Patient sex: M
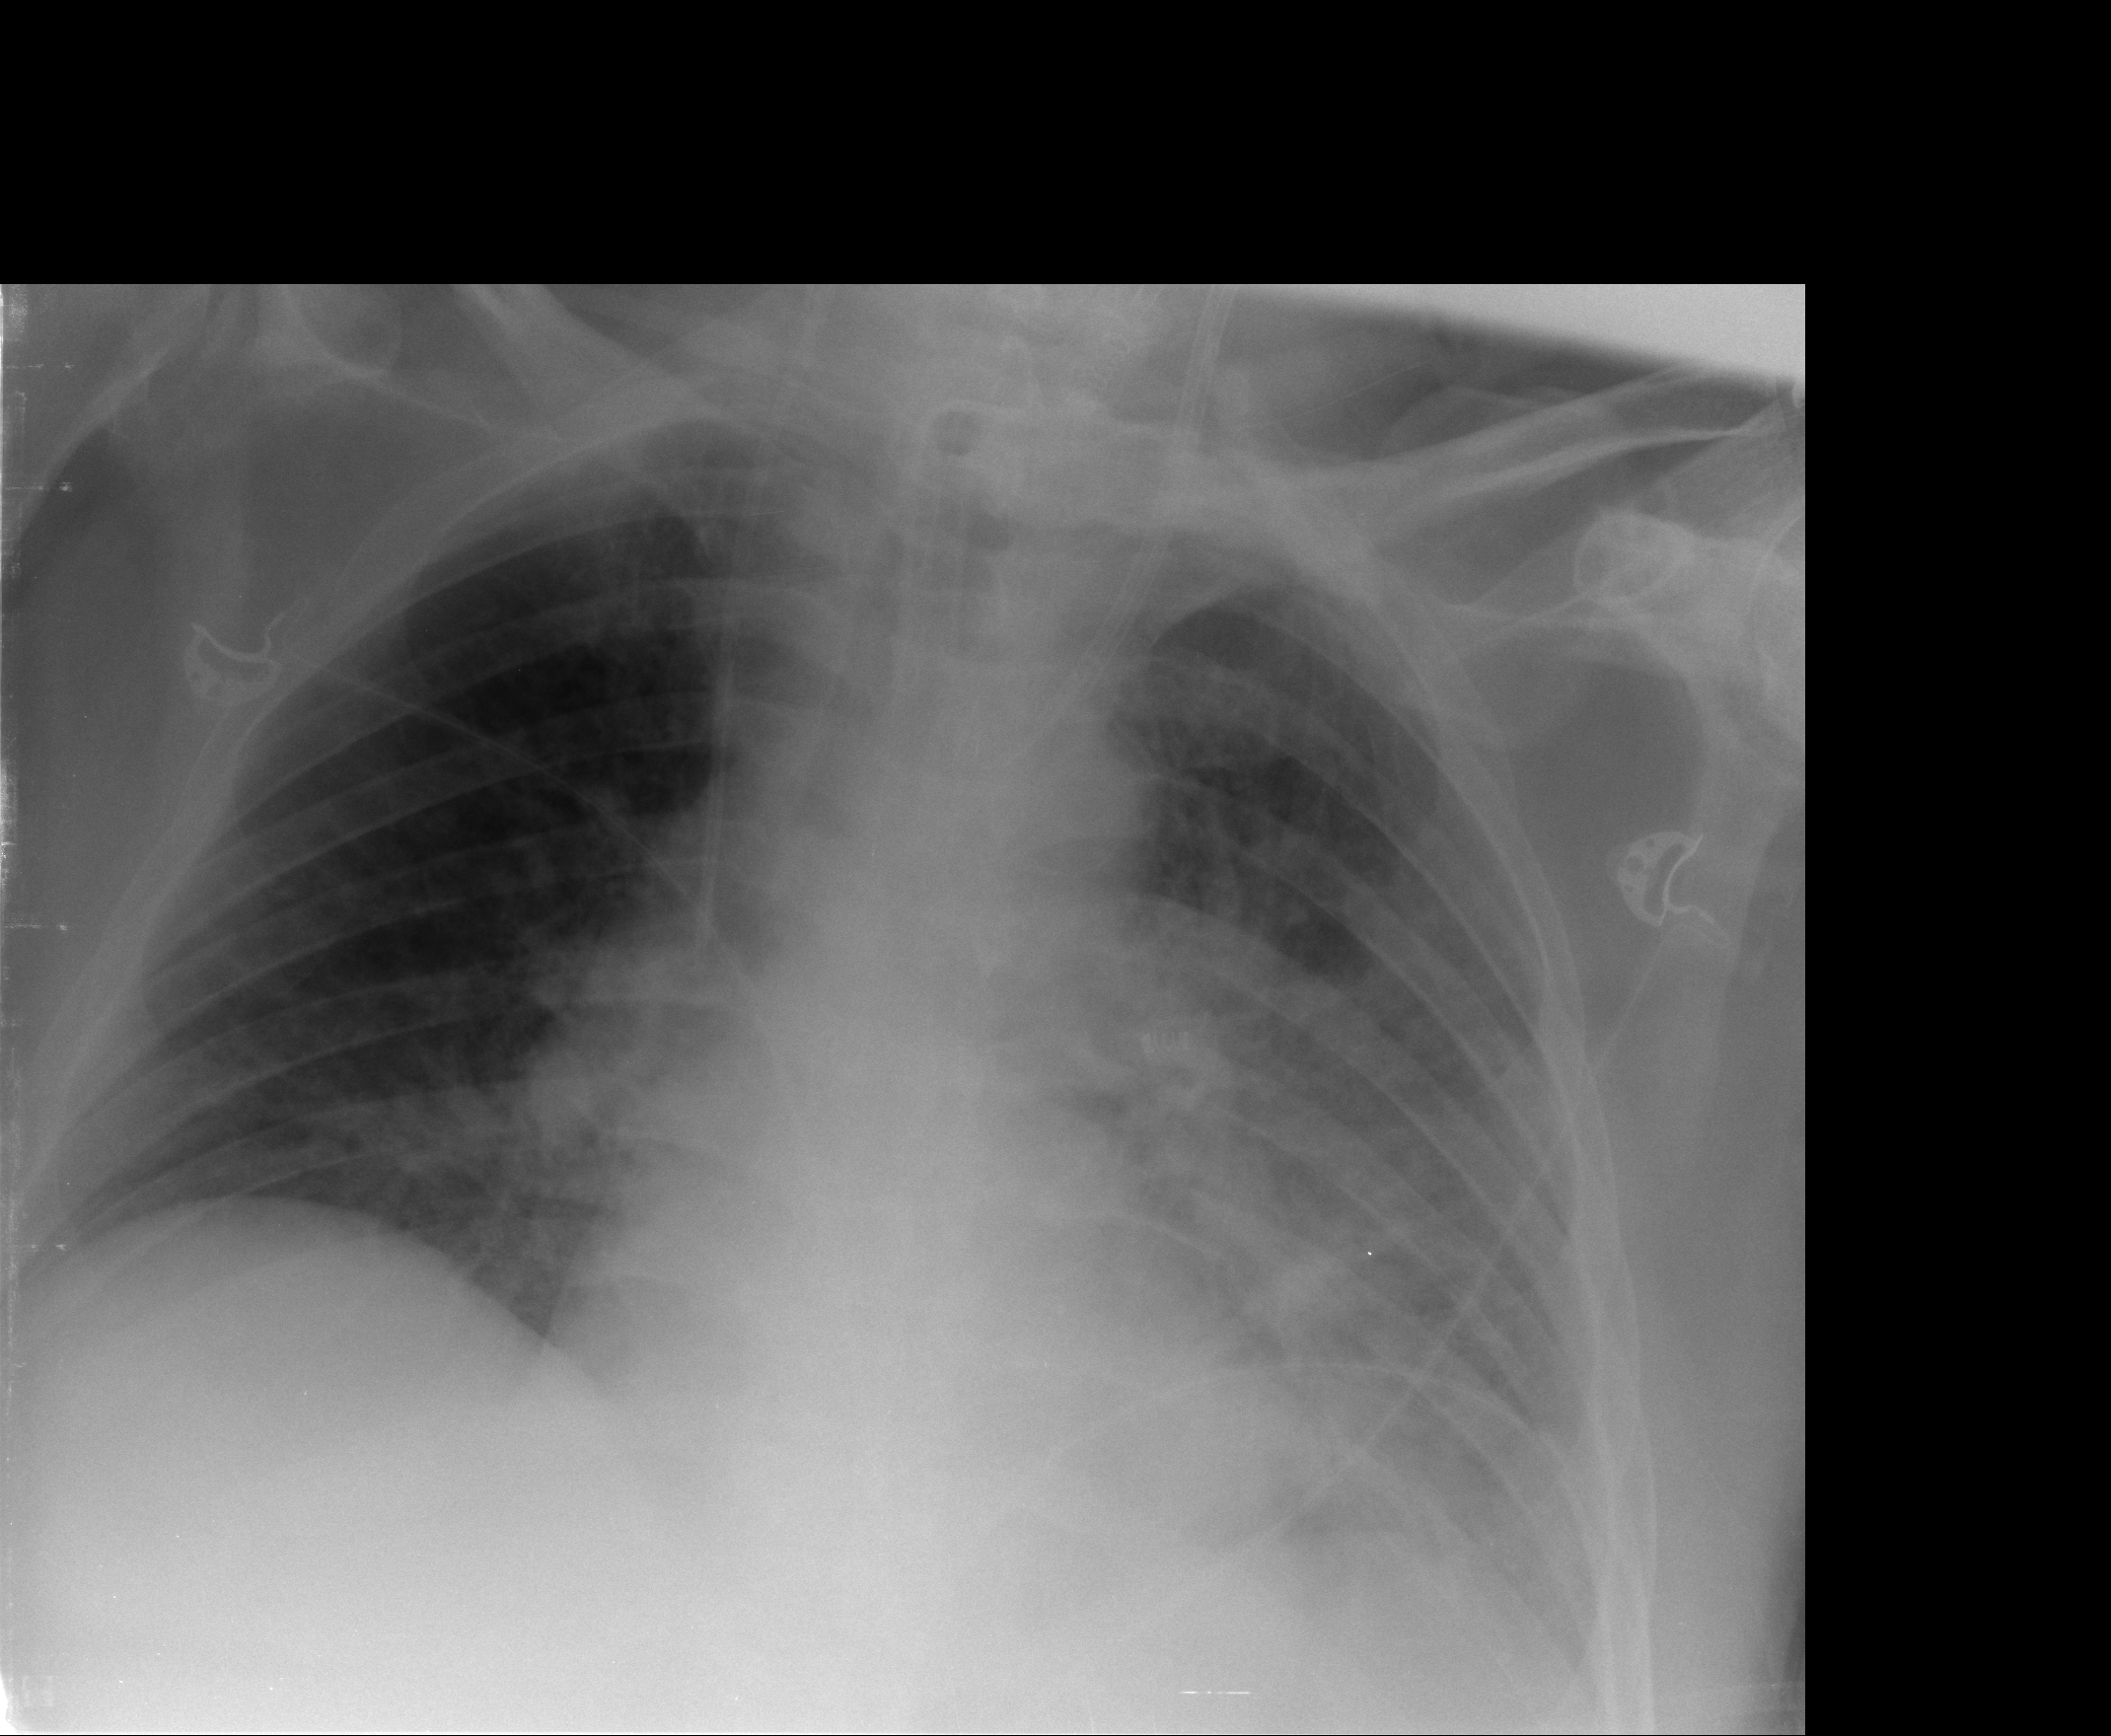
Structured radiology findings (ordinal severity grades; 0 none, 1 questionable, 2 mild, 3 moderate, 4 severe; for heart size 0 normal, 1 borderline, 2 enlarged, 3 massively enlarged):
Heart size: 1
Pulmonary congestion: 0
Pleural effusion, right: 2
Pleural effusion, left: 2
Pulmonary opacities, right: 0
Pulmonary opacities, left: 2
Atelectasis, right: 2
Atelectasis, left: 2